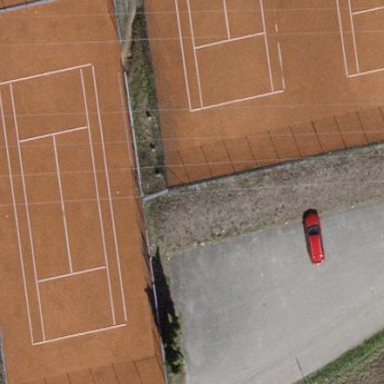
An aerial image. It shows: Clay tennis court in leisure land pitch.